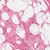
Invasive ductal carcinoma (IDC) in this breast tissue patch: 0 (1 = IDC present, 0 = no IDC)